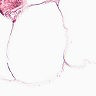
Metastatic tissue present: no